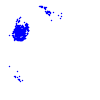
Particle: electron